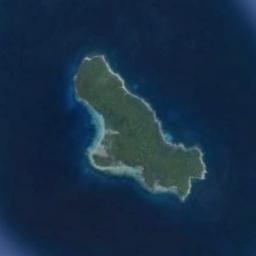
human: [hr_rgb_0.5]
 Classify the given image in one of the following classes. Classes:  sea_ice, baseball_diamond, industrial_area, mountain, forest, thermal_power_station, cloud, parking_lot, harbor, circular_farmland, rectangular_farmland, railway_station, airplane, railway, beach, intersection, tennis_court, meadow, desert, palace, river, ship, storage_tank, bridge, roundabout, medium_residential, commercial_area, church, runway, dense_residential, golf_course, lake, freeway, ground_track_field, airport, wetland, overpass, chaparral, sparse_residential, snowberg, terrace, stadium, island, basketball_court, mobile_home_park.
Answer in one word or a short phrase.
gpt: island